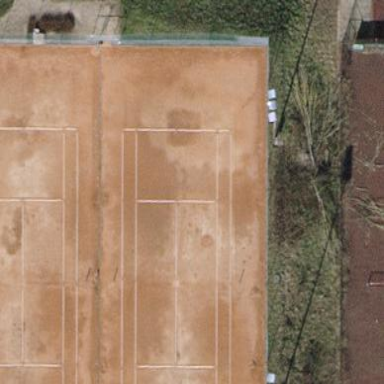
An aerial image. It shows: Sand tennis court on pitch for leisure land.